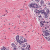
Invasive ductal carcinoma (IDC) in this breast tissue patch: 0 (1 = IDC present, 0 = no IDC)